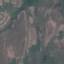
Label: HerbaceousVegetation